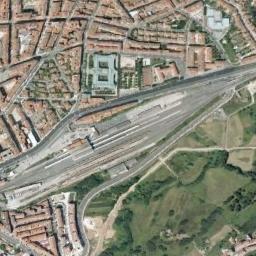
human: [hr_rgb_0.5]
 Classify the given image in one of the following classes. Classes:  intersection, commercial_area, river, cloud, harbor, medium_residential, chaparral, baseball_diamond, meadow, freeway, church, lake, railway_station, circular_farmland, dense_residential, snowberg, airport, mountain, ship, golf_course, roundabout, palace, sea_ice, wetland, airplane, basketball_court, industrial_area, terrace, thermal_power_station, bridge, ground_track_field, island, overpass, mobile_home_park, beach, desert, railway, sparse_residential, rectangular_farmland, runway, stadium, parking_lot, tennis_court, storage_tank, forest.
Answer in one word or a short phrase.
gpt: railway_station